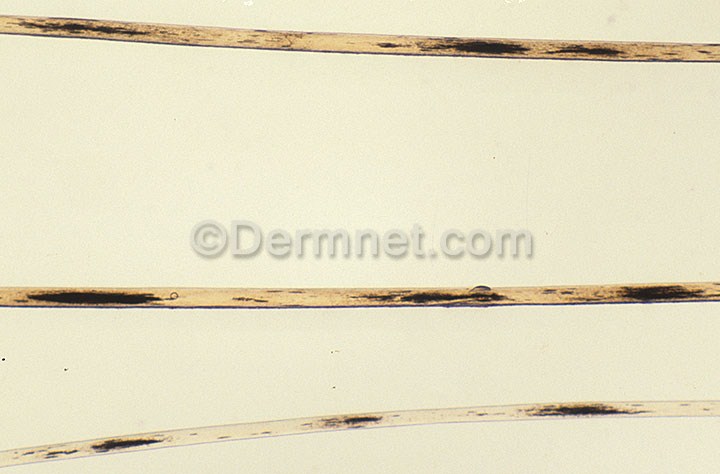
Disease: Hair Loss Photos Alopecia and other Hair Diseases